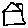
Label: house